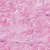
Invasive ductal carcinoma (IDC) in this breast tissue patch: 0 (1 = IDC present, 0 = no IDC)